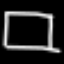
Label: square